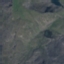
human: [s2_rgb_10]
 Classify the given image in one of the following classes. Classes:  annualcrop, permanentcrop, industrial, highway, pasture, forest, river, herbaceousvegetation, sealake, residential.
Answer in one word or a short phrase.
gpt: HerbaceousVegetation